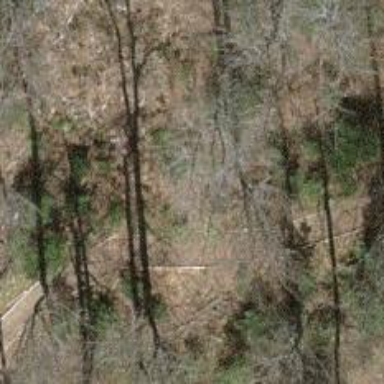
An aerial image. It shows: Path with woodchips surface.